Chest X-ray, AP view. Patient: 22 years old, sex F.
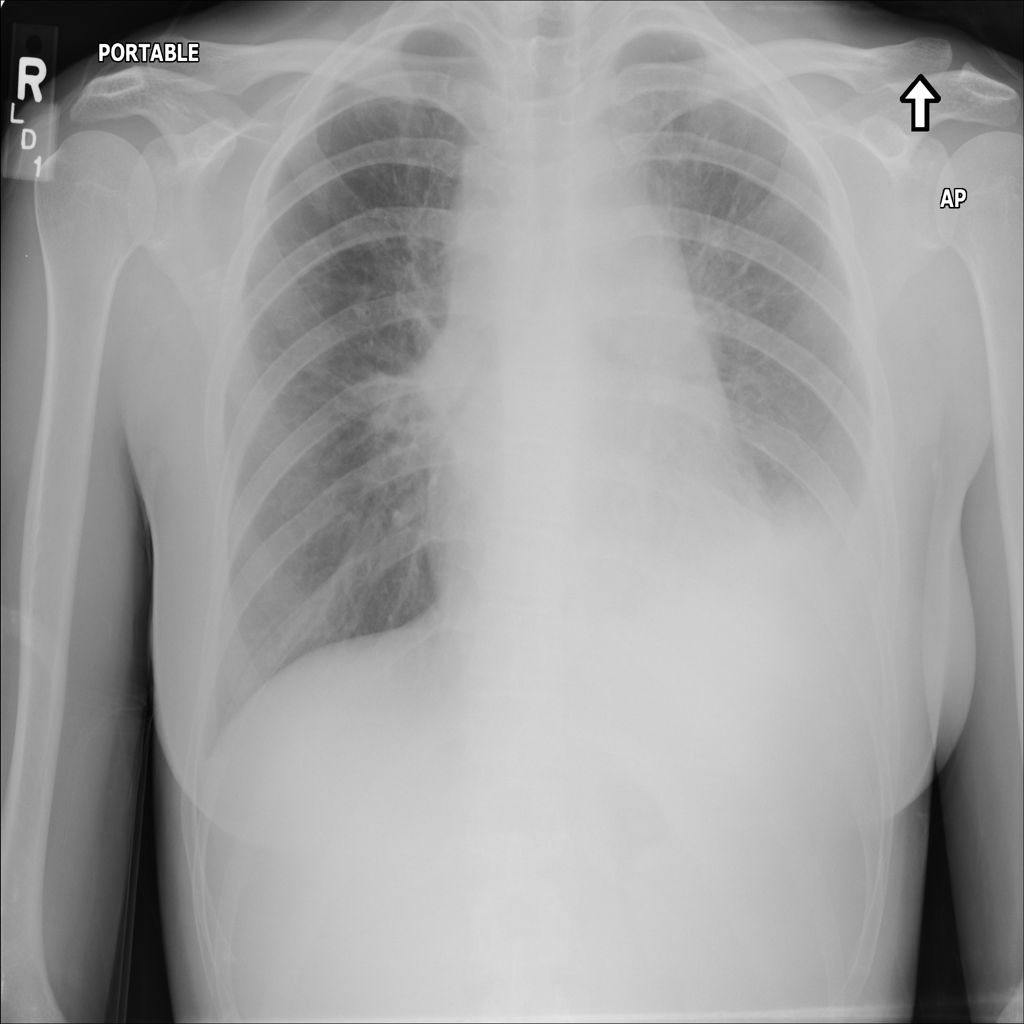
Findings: Effusion, Infiltration